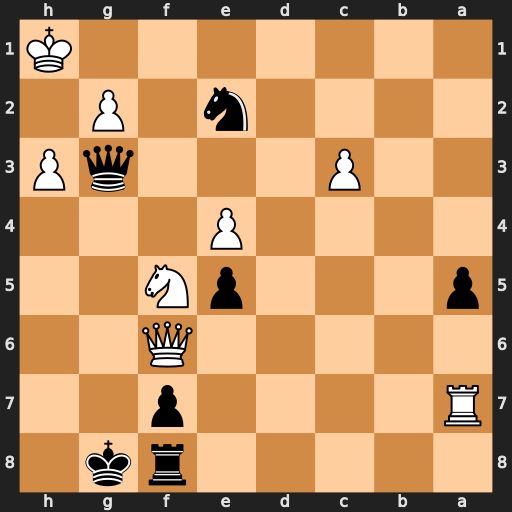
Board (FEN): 5rk1/R4p2/5Q2/p3pN2/4P3/2P3qP/4n1P1/7K
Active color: b
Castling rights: -
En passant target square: -
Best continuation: Qe1+ Kh2 Qg1#